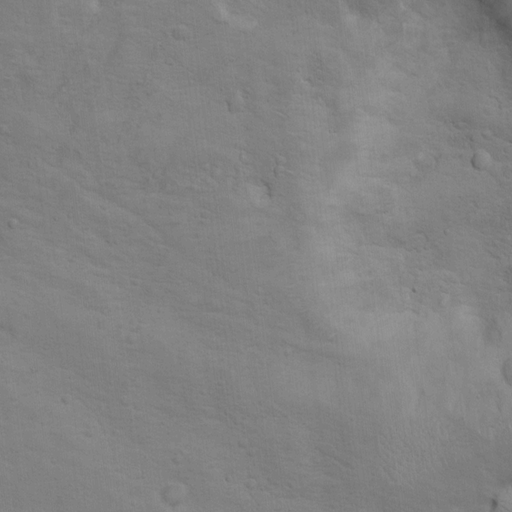
Objects detected: cone